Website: walmart
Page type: address-validator
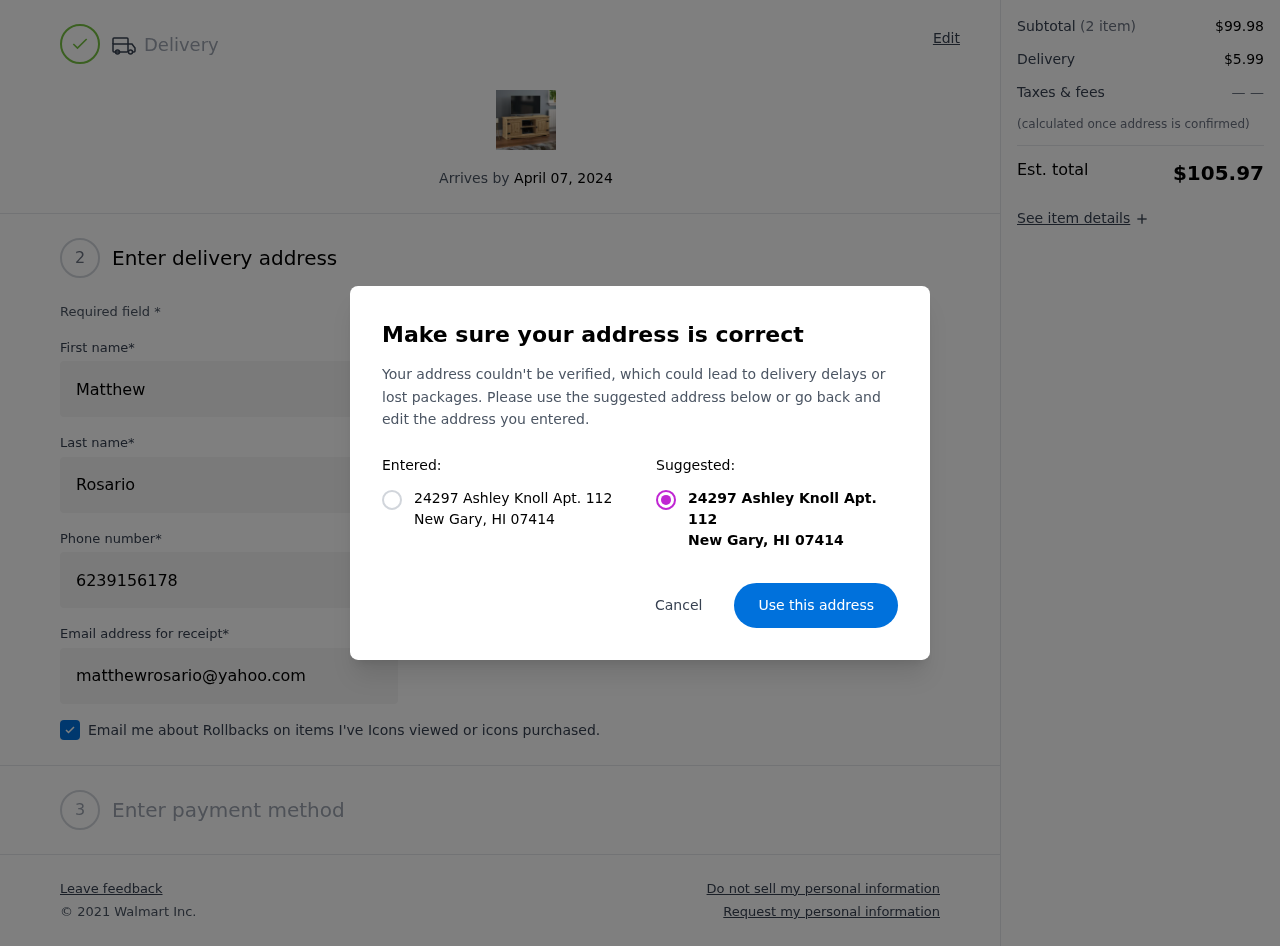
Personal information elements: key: PII_CITY
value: New Gary
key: PII_POSTCODE
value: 07414
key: PII_STATE_ABBR
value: HI
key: PII_STREET
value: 24297 Ashley Knoll Apt. 112
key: PII_FIRSTNAME
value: Matthew
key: PII_LASTNAME
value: Rosario
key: PII_PHONE
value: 6239156178
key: PII_EMAIL
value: matthewrosario@yahoo.com
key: PII_POSTCODE_FULL
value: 07414
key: PII_POSTCODE_NUMERIC
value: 7414
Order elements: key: ORDER_DELIVERY_DATE
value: April 07, 2024
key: ORDER_SUBTOTAL
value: $99.98
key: ORDER_SHIPPING_COST
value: $5.99
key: ORDER_TOTAL
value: $105.97